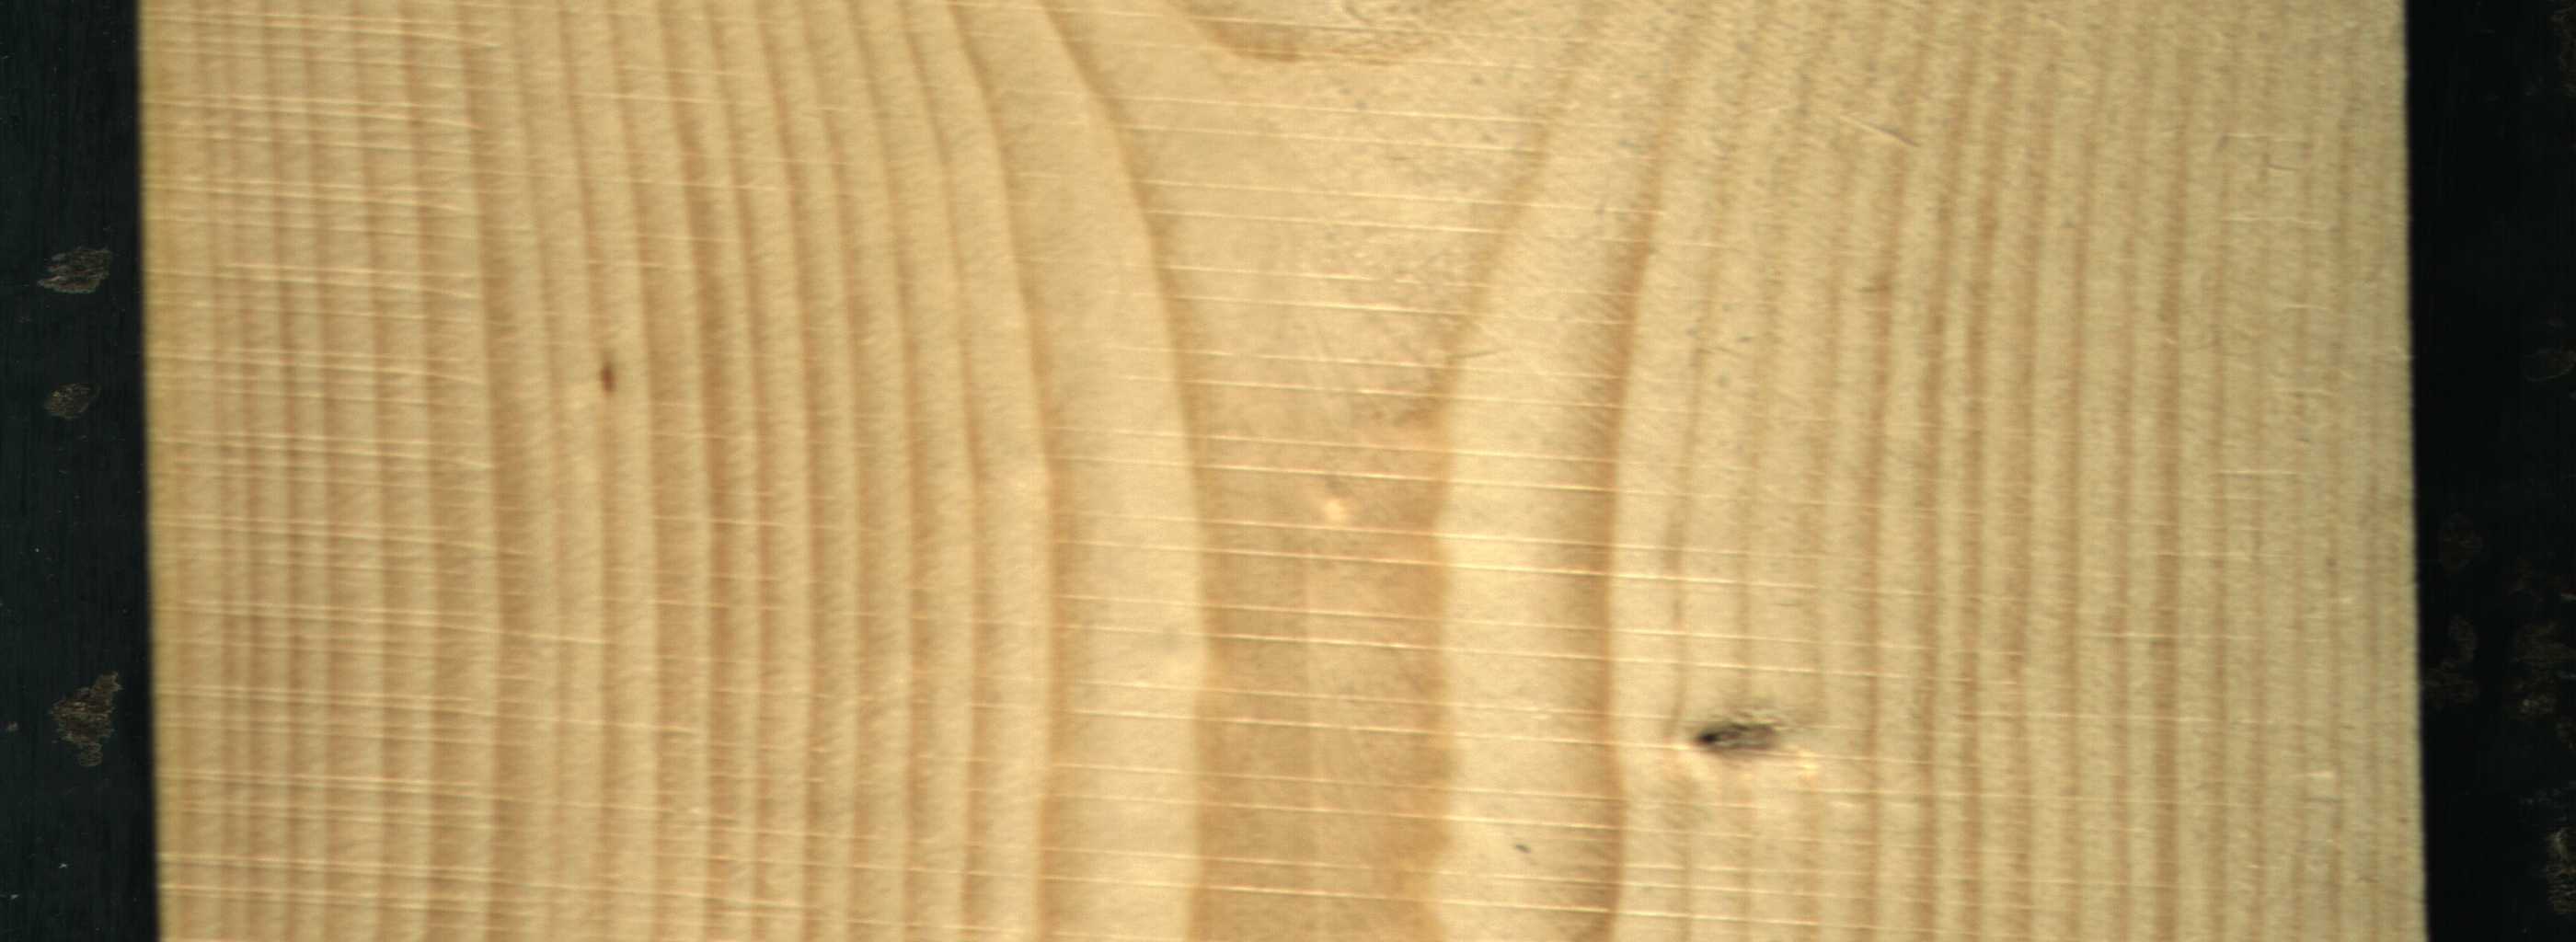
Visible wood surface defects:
Live_Knot